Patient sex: M
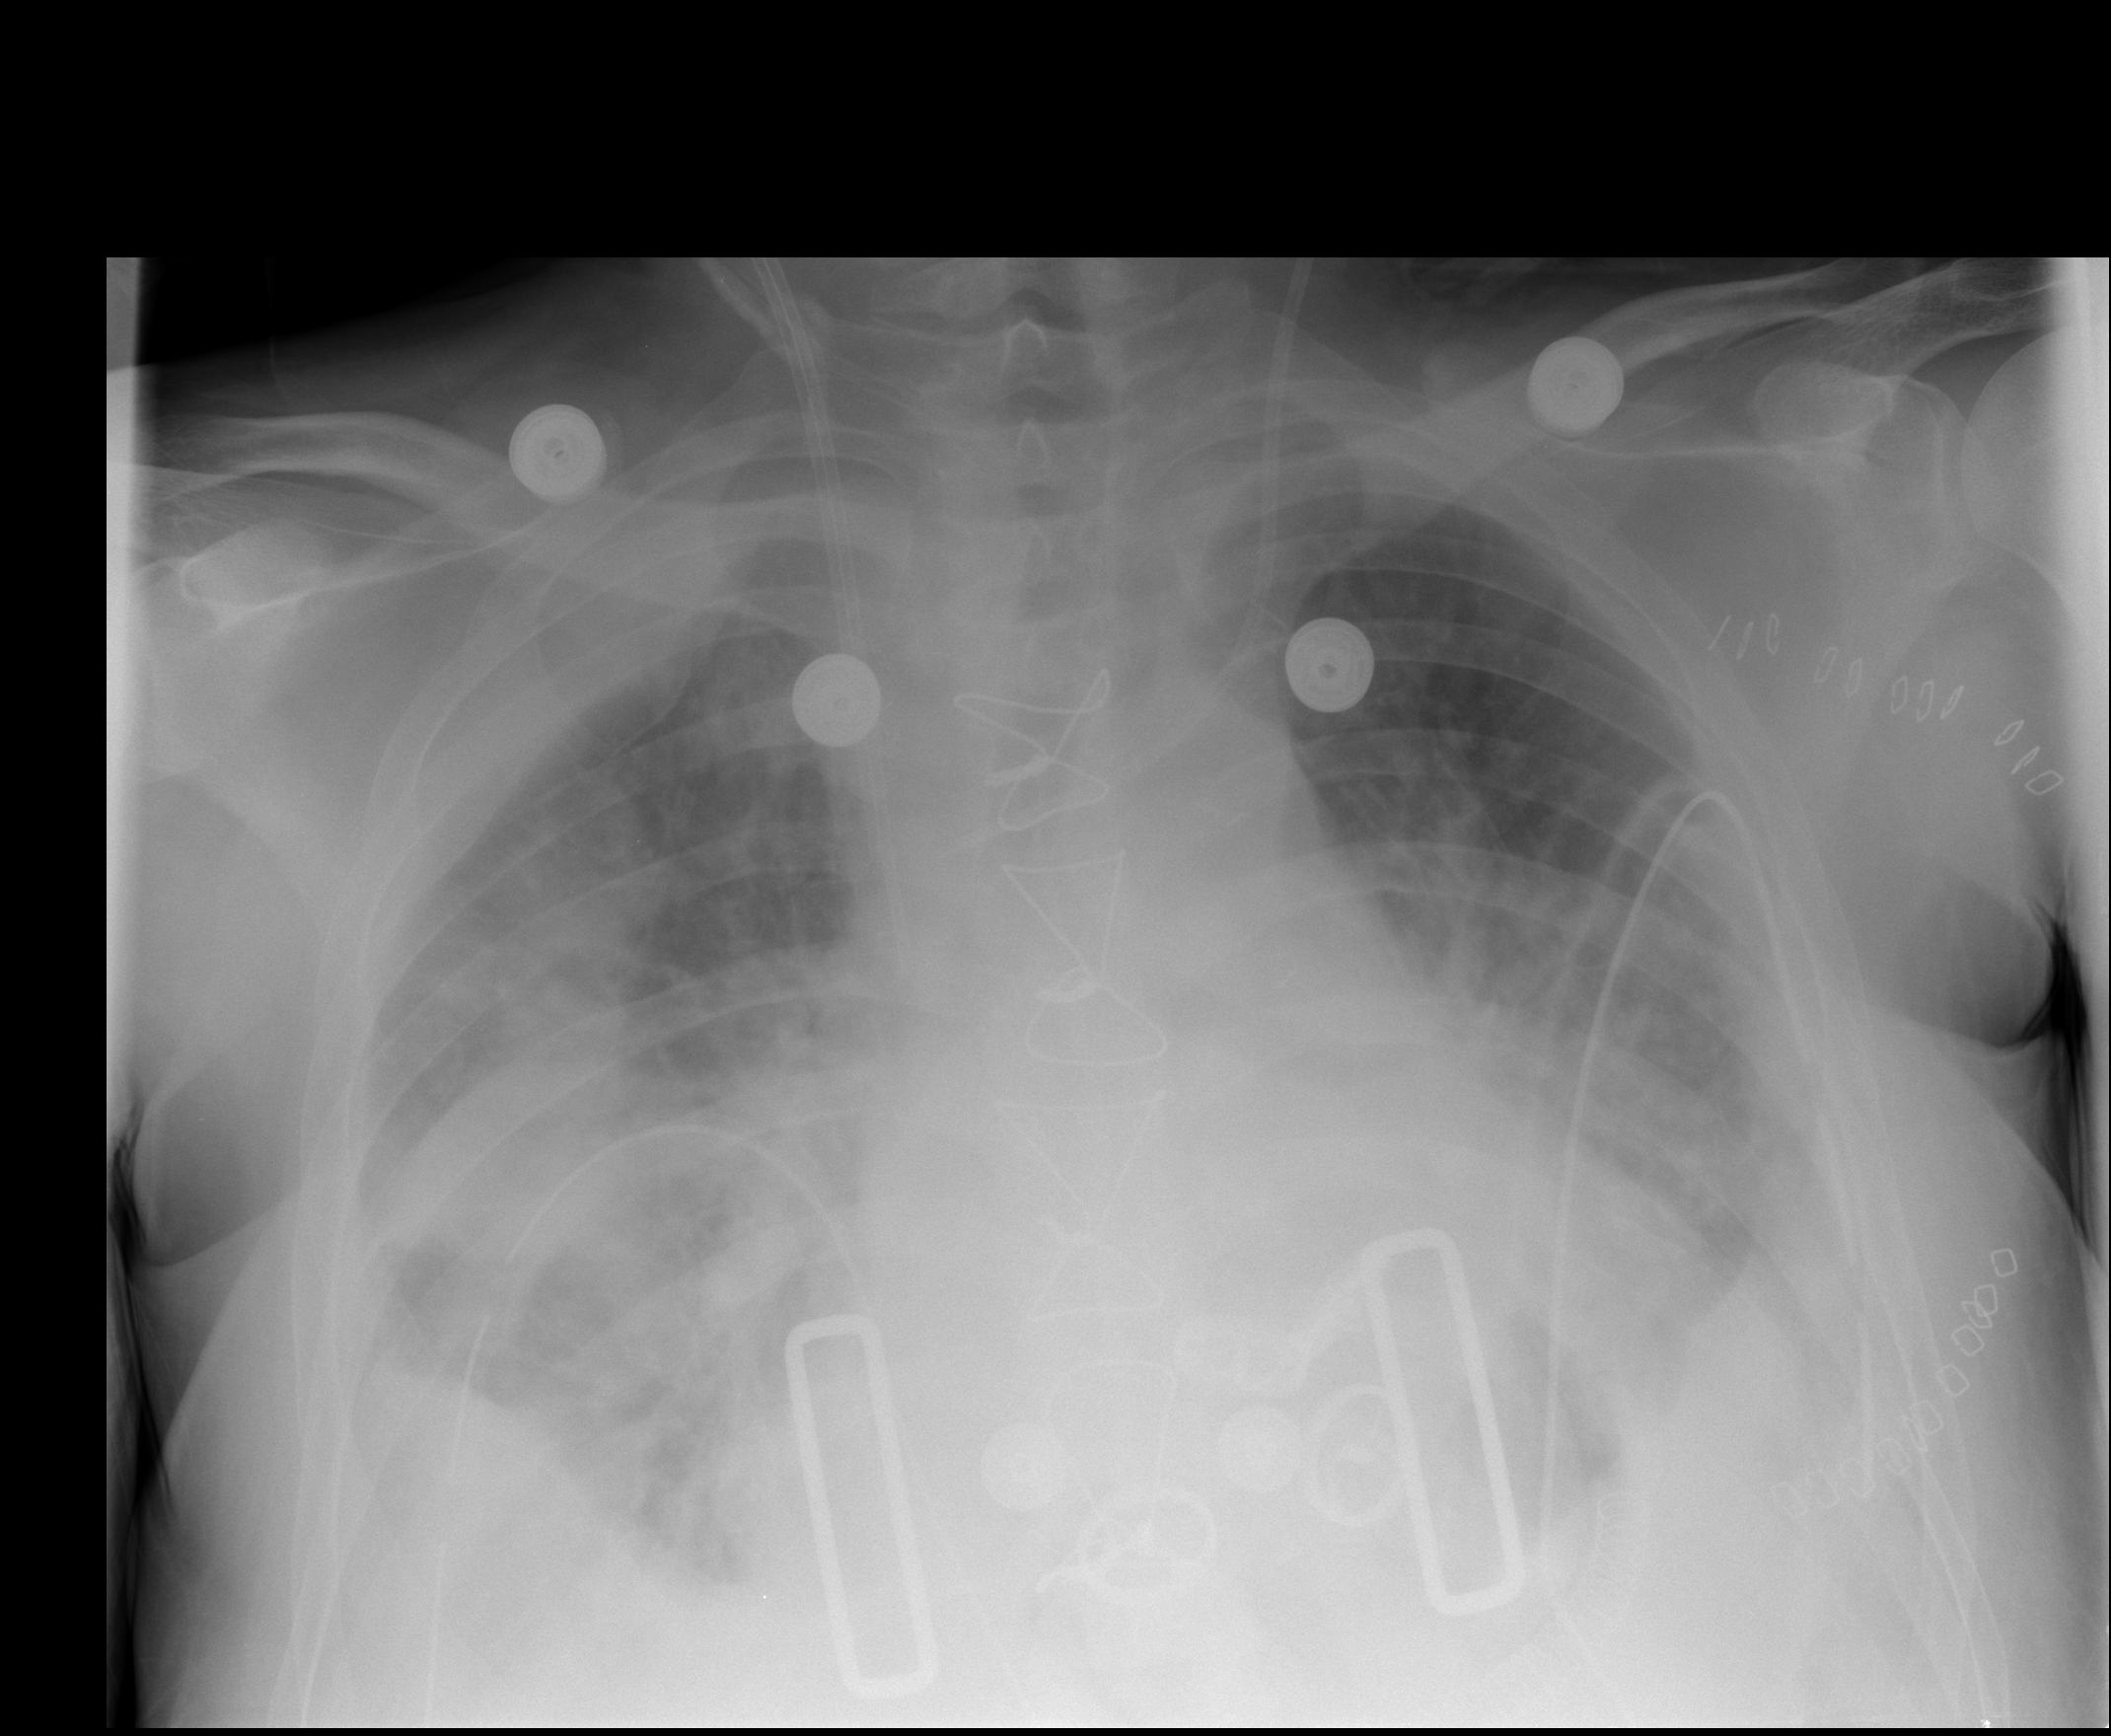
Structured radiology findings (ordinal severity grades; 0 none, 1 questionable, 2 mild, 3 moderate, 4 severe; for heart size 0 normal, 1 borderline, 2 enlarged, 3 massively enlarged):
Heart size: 2
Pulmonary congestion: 2
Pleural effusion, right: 3
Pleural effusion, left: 3
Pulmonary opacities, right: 3
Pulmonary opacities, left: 2
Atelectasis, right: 3
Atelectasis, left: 2